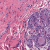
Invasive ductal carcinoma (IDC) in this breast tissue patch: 0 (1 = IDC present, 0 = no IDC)